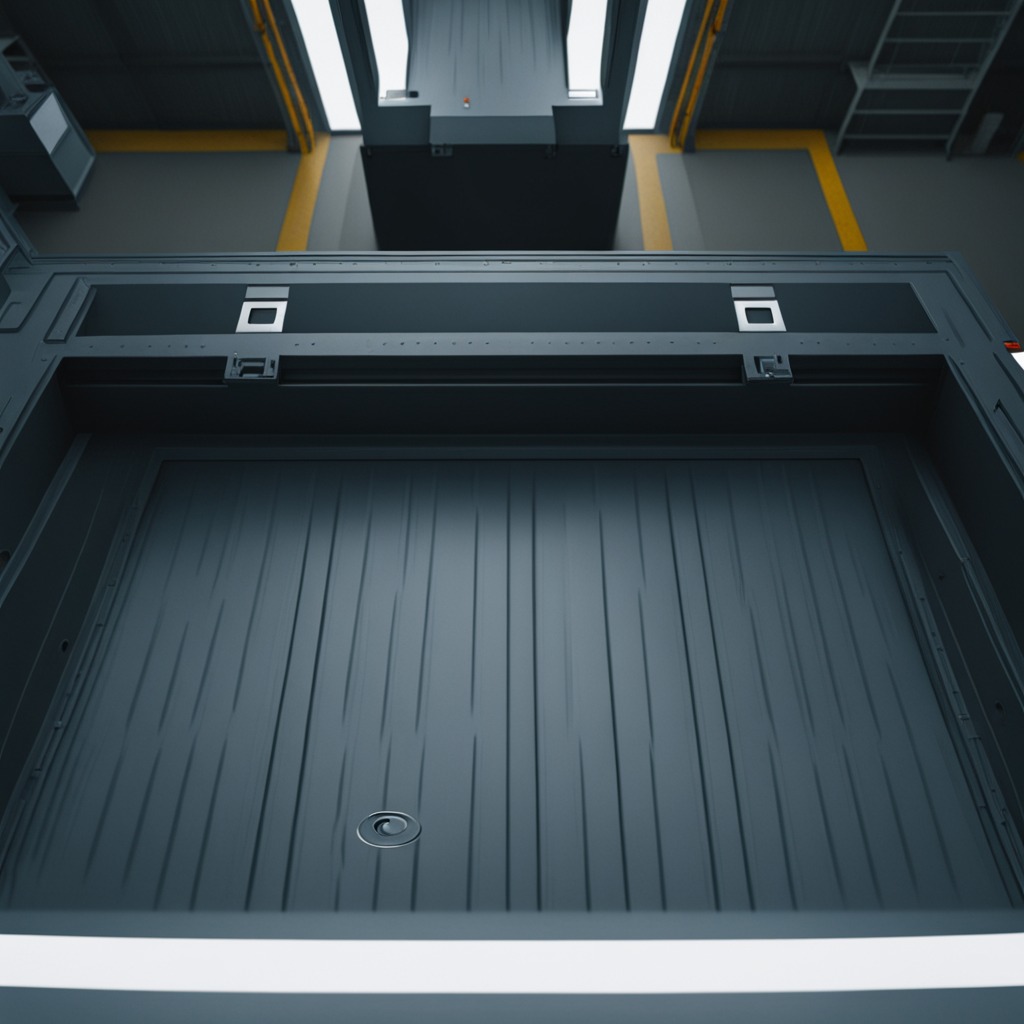
A flat metal washer is lying on the toolbox surface in an airplane hangar workshop 8K.